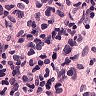
Metastatic tissue present: yes